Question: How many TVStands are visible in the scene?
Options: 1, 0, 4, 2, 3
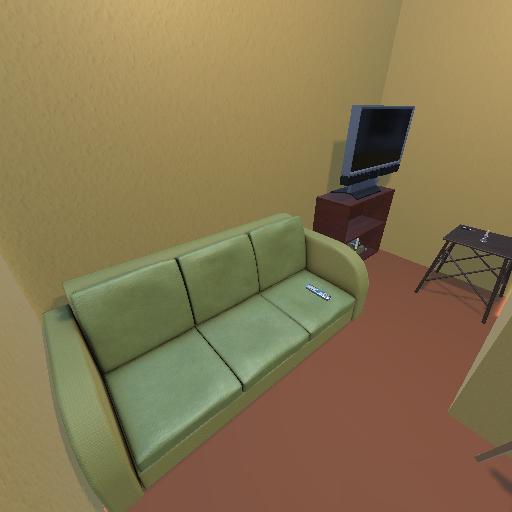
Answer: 1